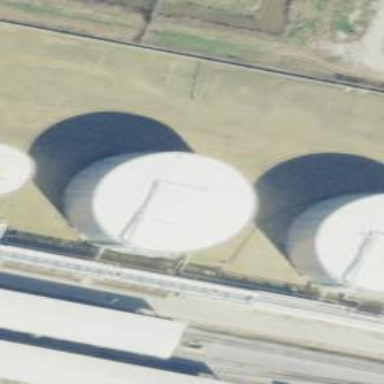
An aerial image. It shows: Storage tank building.